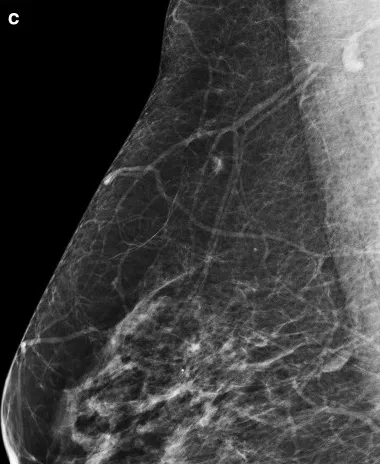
A millimetric density was observed in the upper quadrant of the right breast in annual serial mammograms. C; Increase in density and partially obscured margins.
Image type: radiology (x_ray)